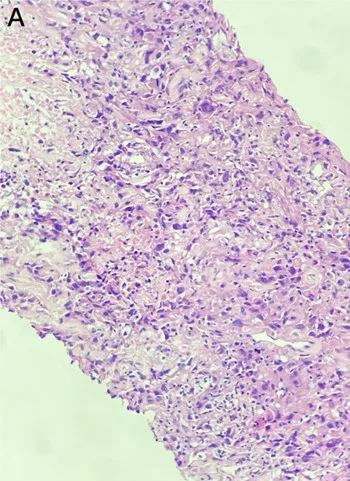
The puncture biopsy specimen pathological findings show infiltration of myofibroblasts, and there is no inflammatory cells (hematoxylin-eosin x200) (A).
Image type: pathology (h&e)